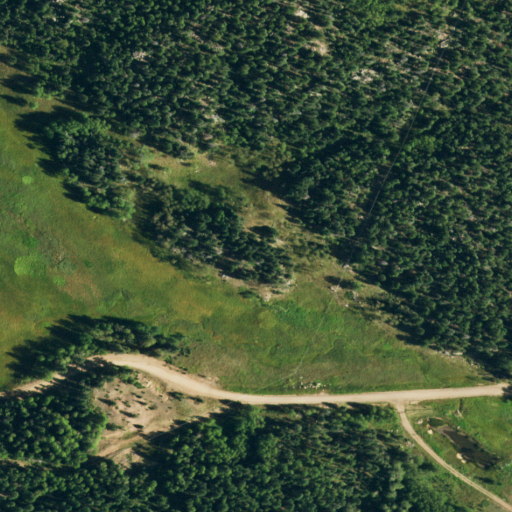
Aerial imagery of plain(s) in Colorado named Simonson Meadow containing deciduous forest, evergreen forest, mixed forest, open development, grassland, shrub, woody wetlands, and low intensity development